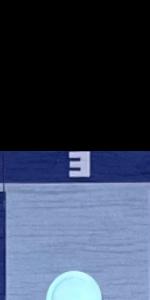
Label: Empty